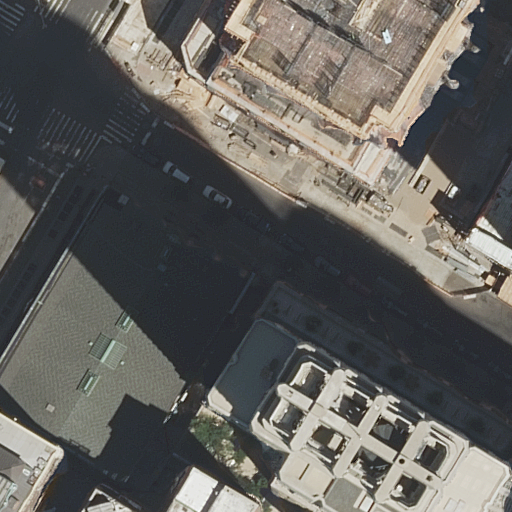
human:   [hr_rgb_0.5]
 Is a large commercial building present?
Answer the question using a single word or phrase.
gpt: no

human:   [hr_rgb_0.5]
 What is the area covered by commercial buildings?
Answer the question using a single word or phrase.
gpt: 0m2

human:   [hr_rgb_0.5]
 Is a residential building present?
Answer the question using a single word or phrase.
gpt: yes

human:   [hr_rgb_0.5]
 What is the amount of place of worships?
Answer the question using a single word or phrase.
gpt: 1

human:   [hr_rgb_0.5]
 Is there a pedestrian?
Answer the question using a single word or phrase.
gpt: yes

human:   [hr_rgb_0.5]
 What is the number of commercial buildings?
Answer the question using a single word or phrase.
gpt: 0

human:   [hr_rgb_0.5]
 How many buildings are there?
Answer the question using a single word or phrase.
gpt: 8

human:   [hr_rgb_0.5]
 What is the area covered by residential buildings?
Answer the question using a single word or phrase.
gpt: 2274m2

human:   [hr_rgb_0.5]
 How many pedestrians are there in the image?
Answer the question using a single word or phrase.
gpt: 1

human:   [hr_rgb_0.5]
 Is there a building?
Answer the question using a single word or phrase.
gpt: yes

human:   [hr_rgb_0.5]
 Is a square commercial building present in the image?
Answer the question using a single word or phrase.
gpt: no

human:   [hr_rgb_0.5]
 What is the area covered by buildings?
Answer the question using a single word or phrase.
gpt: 3962m2

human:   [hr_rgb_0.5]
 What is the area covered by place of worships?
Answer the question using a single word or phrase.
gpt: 1687m2

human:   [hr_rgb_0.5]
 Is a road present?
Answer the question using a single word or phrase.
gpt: yes

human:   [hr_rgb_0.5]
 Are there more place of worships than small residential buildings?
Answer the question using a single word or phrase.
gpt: no

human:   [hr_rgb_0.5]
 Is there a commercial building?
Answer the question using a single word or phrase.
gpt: no

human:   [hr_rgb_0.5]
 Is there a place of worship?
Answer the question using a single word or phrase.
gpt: yes

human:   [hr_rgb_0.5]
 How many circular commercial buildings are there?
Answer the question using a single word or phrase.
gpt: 0

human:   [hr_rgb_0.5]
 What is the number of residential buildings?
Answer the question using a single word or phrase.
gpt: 7

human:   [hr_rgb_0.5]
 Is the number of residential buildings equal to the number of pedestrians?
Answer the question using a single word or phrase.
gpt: no

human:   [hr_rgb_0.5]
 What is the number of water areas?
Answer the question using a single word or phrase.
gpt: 0

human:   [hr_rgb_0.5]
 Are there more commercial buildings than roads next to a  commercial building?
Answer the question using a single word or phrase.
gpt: no

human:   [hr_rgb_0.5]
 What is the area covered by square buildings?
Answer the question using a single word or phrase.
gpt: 0m2

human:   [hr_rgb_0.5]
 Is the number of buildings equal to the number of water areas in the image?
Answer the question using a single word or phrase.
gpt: no

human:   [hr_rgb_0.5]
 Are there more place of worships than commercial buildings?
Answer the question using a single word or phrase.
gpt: yes

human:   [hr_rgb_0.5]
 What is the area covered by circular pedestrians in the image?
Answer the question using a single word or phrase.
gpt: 0m2

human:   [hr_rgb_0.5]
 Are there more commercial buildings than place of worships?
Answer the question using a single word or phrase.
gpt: no

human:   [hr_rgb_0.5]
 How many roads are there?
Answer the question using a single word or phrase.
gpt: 7

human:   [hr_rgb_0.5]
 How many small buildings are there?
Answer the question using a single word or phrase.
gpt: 1

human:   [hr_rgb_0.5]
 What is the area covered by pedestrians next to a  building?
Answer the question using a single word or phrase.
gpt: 628m2

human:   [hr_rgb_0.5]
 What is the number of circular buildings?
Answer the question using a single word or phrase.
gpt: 0

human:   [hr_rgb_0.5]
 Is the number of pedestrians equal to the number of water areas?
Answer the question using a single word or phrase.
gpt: no

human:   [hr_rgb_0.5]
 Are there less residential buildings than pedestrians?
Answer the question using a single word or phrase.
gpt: no

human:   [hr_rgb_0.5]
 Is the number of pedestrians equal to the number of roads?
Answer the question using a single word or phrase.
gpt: no

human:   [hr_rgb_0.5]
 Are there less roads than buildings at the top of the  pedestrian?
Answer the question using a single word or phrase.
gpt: no

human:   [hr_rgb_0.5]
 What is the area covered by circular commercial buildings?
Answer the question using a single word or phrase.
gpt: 0m2

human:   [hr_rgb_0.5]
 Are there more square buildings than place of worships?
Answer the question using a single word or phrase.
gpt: no

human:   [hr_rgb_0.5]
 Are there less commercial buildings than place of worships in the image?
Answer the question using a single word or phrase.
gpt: yes

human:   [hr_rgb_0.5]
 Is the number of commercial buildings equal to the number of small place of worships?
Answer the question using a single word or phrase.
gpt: yes

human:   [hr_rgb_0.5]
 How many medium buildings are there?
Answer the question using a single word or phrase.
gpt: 5

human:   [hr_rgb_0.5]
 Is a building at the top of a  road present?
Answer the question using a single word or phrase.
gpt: yes

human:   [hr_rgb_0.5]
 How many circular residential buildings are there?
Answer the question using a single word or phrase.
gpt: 0

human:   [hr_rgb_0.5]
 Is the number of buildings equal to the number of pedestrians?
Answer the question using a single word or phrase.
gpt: no

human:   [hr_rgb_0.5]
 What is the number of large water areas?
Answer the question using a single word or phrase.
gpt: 0

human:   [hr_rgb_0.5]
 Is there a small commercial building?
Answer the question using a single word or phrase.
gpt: no

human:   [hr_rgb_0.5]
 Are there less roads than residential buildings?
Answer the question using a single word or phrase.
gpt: no

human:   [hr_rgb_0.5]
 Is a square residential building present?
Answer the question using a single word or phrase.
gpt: no

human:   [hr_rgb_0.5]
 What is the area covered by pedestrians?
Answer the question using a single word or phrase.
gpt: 628m2

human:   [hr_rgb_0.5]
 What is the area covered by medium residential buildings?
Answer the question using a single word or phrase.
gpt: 908m2

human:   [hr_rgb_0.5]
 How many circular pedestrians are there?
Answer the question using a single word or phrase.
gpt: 0

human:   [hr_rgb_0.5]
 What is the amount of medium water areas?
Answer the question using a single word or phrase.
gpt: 0

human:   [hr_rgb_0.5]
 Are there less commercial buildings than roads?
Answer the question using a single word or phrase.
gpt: yes

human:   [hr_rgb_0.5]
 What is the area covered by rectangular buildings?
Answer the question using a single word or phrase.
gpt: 2135m2

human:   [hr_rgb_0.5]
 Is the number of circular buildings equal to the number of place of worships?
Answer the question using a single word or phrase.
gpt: no

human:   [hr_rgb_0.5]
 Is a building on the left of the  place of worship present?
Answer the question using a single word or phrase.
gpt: yes

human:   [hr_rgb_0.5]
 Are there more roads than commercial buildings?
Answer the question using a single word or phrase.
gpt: yes

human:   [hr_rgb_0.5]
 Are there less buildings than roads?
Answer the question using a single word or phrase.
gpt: no

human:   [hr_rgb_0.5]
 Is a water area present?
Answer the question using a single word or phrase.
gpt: no

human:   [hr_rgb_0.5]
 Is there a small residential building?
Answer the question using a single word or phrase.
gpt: yes

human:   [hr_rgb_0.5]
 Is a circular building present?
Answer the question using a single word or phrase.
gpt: no

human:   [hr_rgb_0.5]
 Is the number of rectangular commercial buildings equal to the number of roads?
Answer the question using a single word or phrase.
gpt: no

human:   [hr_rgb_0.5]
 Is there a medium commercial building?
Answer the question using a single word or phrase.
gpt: no

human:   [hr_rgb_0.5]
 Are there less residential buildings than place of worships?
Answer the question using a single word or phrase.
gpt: no

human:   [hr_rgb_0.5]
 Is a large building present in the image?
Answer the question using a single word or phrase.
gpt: yes